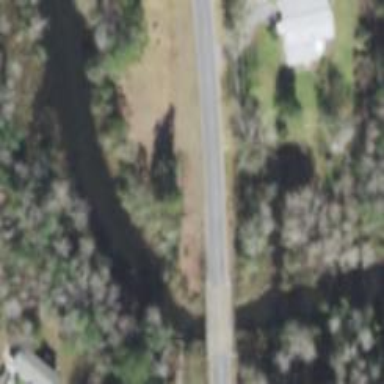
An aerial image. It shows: Abandoned bridge on old trunk road.